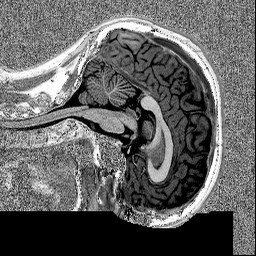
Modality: MP2RAGE
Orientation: sagittal
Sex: male